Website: macys
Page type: customer-info-address
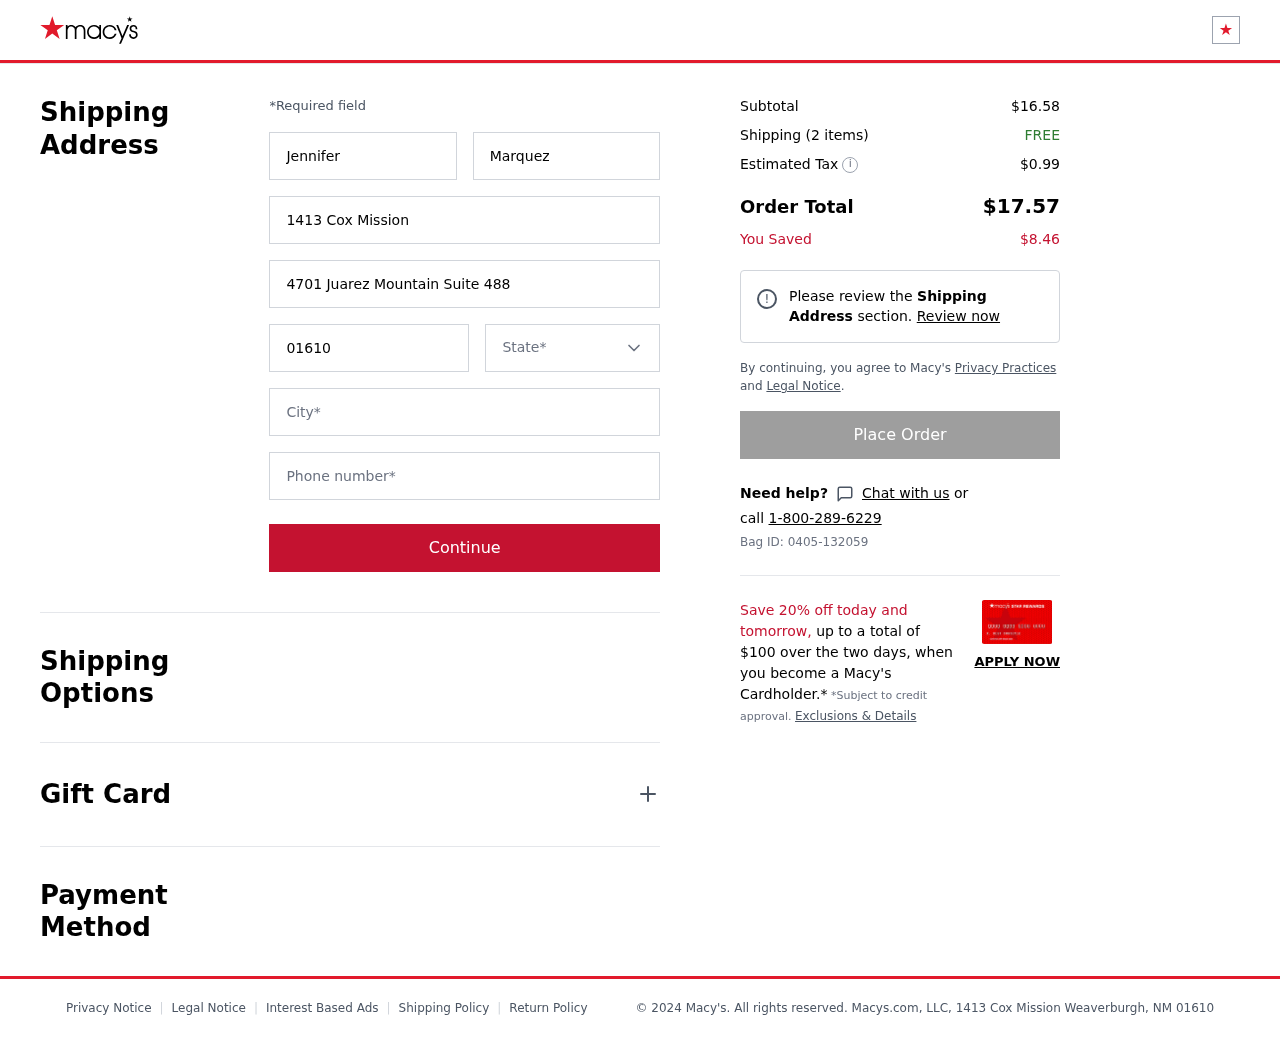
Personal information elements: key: PII_CITY
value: Weaverburgh
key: PII_FIRSTNAME
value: Jennifer
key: PII_LASTNAME
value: Marquez
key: PII_PHONE
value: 7835991416
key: PII_POSTCODE
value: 01610
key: PII_STATE
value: New Mexico
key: PII_STREET
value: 1413 Cox Mission
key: PII_STREET2
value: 4701 Juarez Mountain Suite 488
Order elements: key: ORDER_SUBTOTAL
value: $16.58
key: ORDER_NUM_ITEMS
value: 2
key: ORDER_SHIPPING_COST
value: FREE
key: ORDER_TAX
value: $0.99
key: ORDER_TOTAL
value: $17.57
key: ORDER_SAVINGS
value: $8.46
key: ORDER_BAG_ID
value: Bag ID: 0405-132059